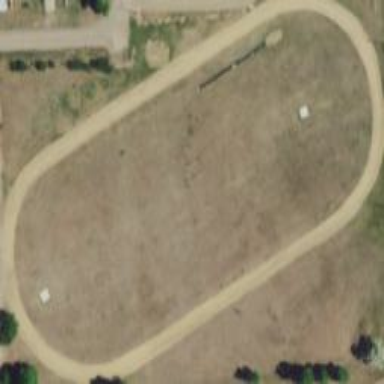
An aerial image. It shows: Track in leisure land.